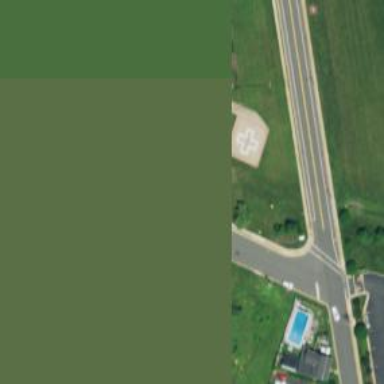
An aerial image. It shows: Image showing helipad at airport.